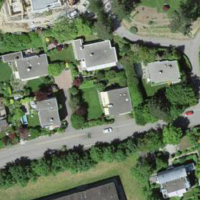
EUNIS habitat code: 55
Species observed at this site:
Picus viridis